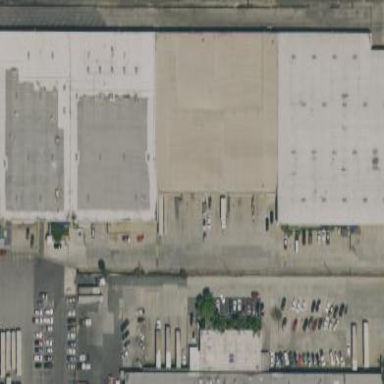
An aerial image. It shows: Warehouse.